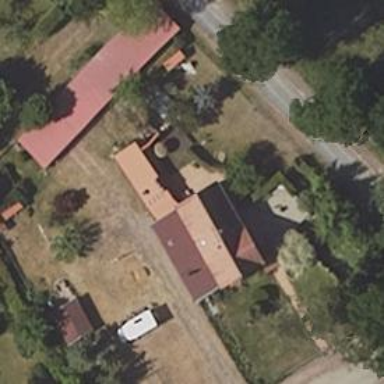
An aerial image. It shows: Simple and straightforward house.